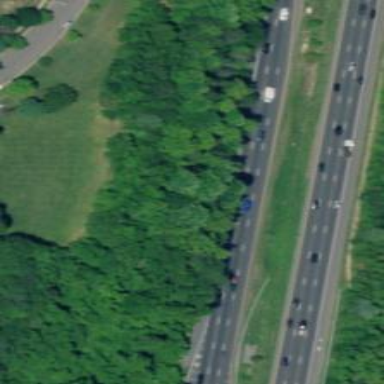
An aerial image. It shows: Motorway.